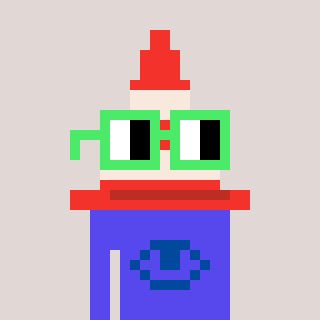
a pixel art character with square light green glasses, a cone-shaped head and a computerblue-colored body on a warm background